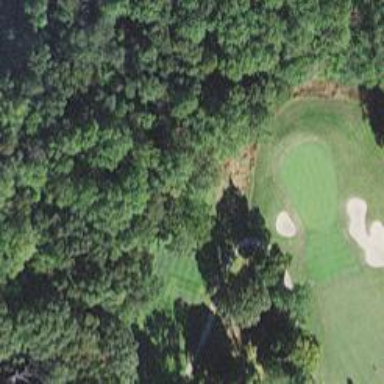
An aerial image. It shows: Well-maintained path used as golf cart path. The tracktype is grade1.